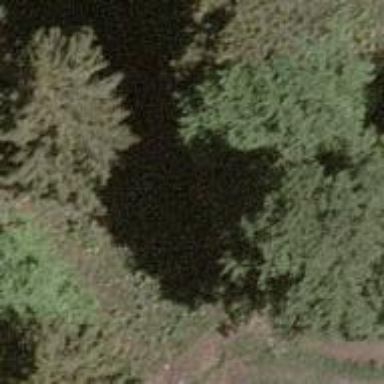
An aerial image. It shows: Beautiful tree in nature.